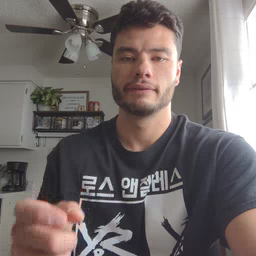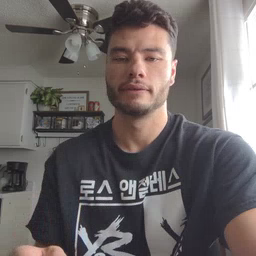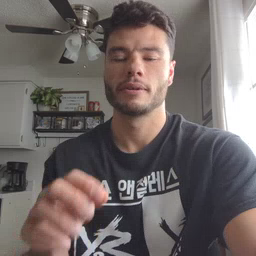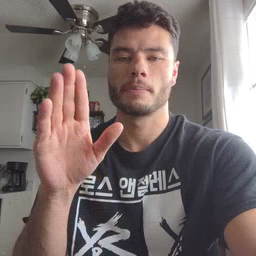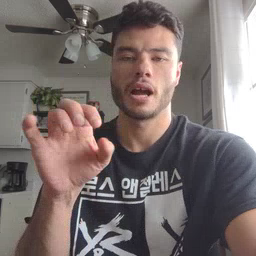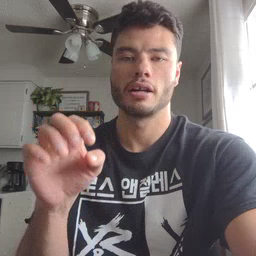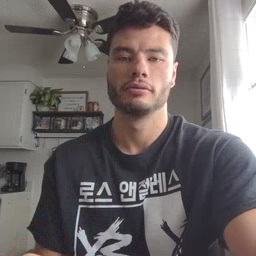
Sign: bye